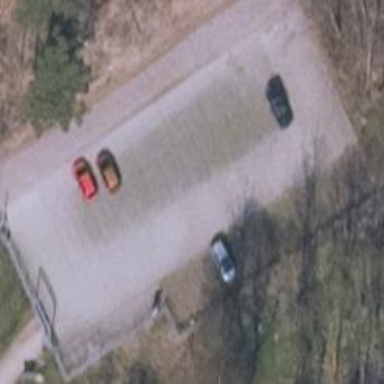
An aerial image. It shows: Parking area with surface.